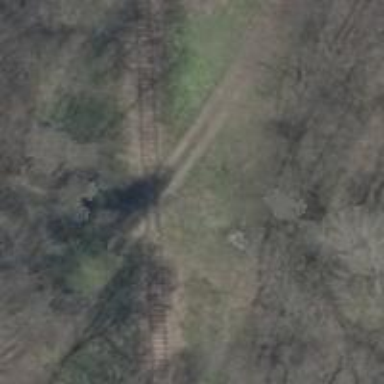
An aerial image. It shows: Level crossing with saltire marking.